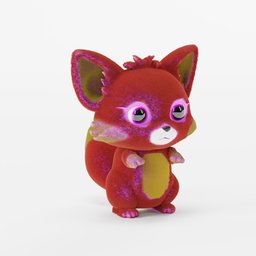
Label: animals